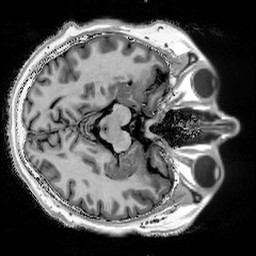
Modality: T1w
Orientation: axial
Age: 52
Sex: male
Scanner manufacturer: siemens
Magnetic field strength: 3 T
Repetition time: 5 s
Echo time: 0.00298 s